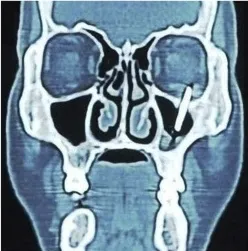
Showing the preoperative presentation of the patient with the foreign body in situ. (d, e, f) Axial, coronal and 3D computed tomography cuts respectively.
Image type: radiology (ct)